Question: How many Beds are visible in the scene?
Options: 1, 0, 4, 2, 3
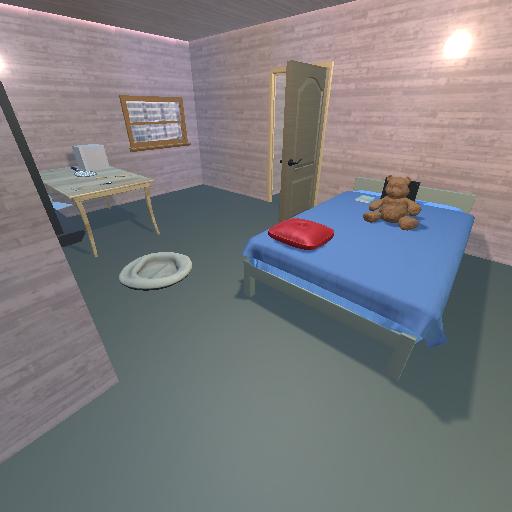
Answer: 1